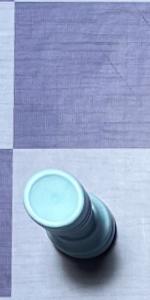
Label: Rook_White